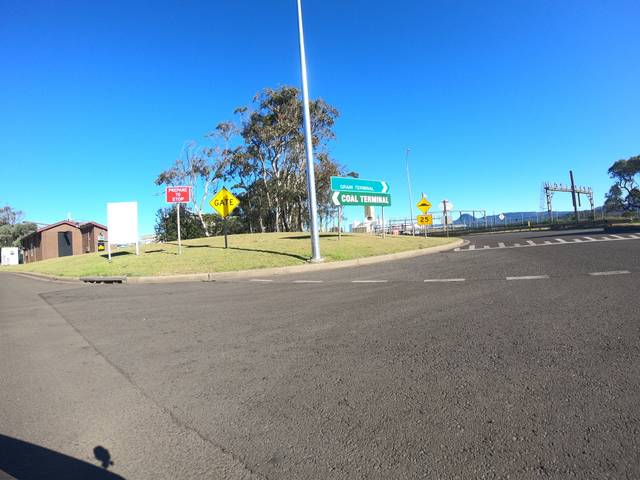
Region: Australia
Coordinates: -34.448, 150.897